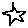
Label: star